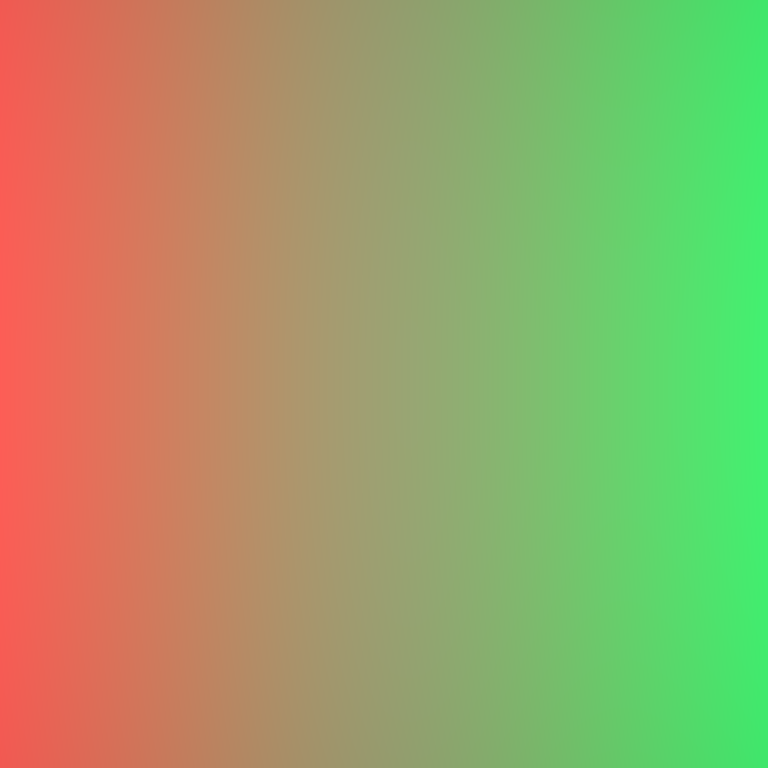
Abstract light effect, smooth gradient from red to green, calm atmosphere, soft blend, no room, no furniture, no objects.